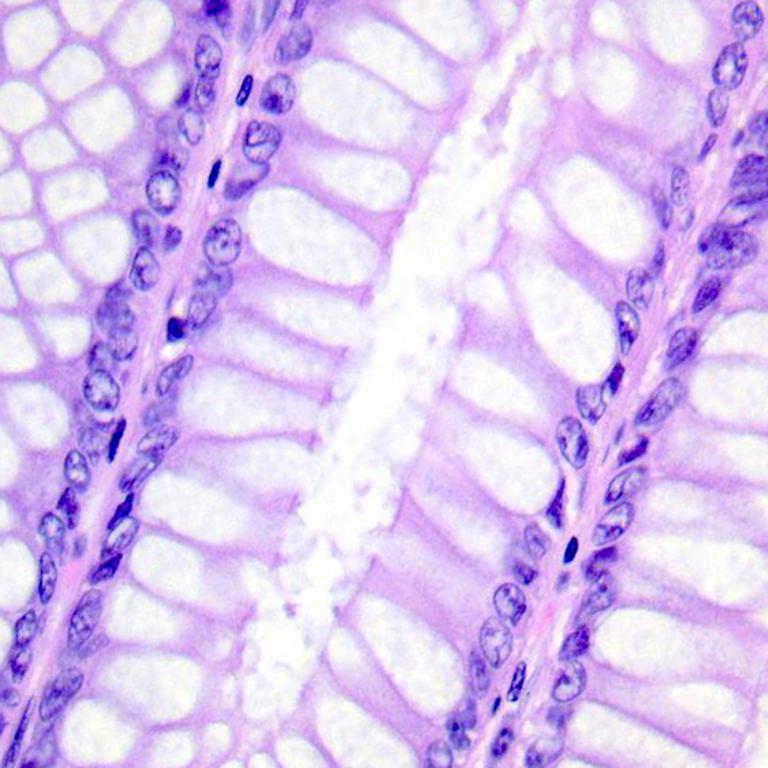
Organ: colon
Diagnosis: benign